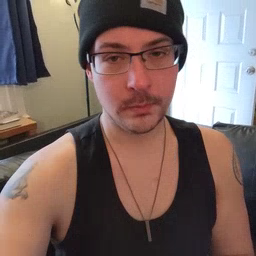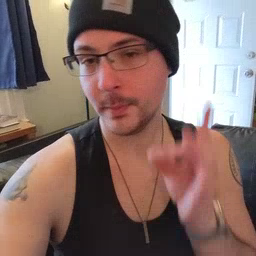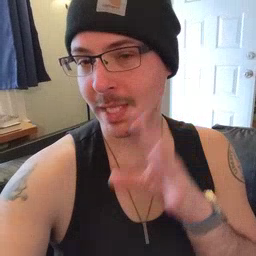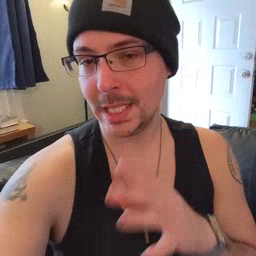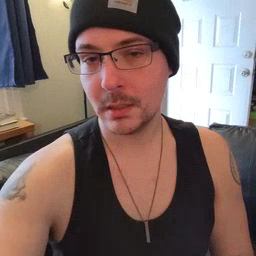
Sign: bee